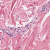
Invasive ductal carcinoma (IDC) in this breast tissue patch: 0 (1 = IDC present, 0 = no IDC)